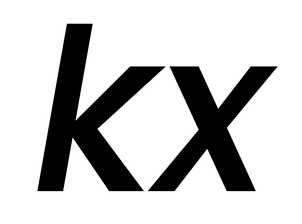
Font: Poppins-MediumItalic